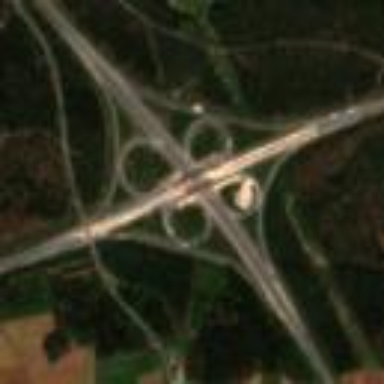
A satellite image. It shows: Interchange at the motorway.